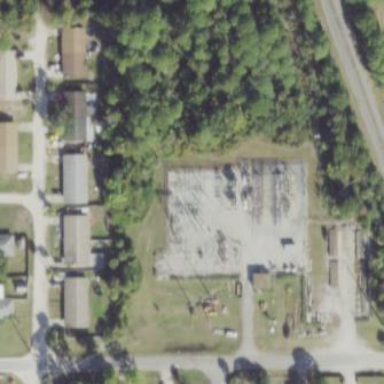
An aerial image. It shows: Outdoor distribution level power substation.